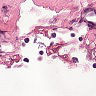
Metastatic tissue present: no